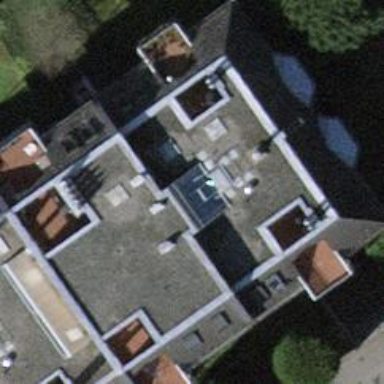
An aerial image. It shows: View of apartment building.